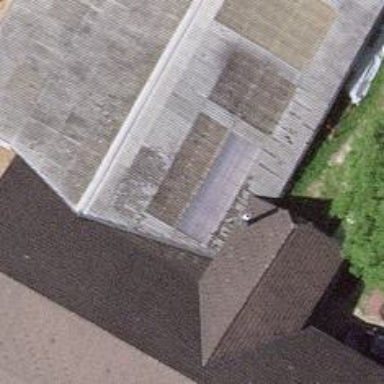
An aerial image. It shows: Farm building.